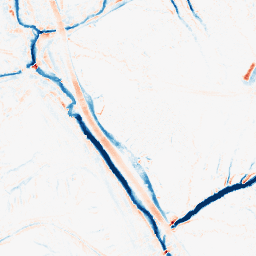
Category: morphological
Decomposition family: tophat_combined
Decomposition parameters: size: 5
Upsampling method: quadratic
Upsampling parameters: scale: 8
Upsampling scale: 8